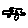
Label: car